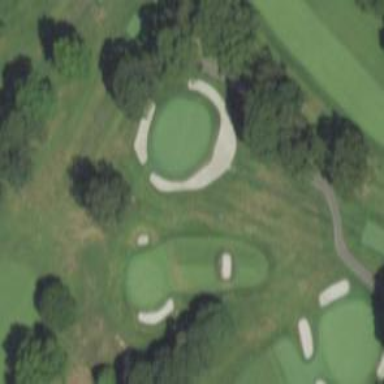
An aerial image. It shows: Golf hole.